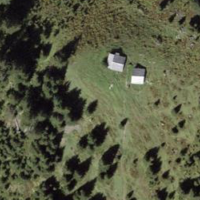
EUNIS habitat code: 43
Species observed at this site:
Papilio machaon
Miramella alpina
Omocestus viridulus
Gomphocerippus rufus
Pieris brassicae
Lophophanes cristatus